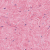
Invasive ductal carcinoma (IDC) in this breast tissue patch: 0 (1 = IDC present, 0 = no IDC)